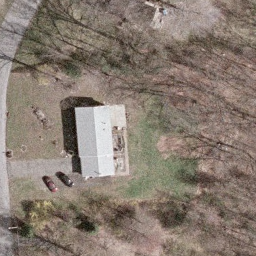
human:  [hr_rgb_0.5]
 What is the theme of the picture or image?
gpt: sparse residential